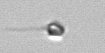
Label: nanoplankton_mix